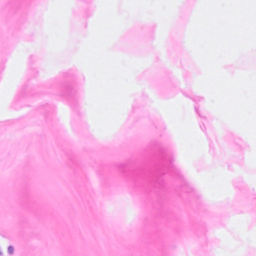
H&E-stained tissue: Breast